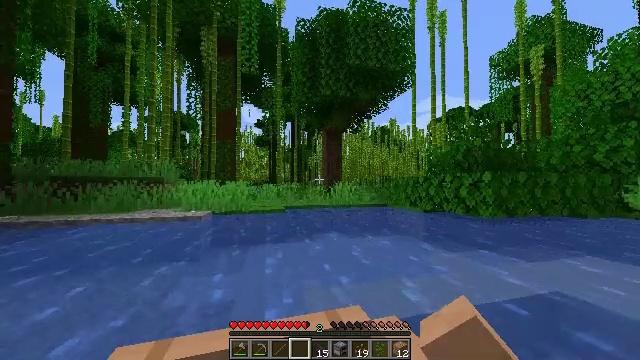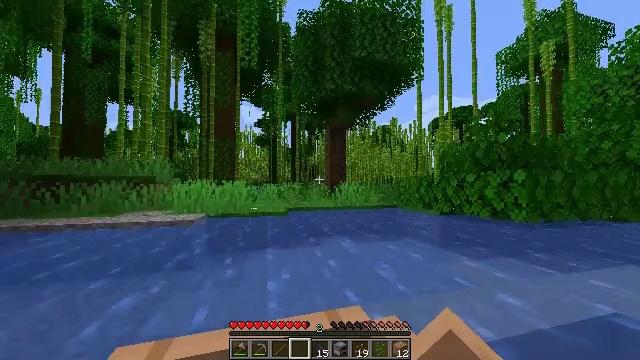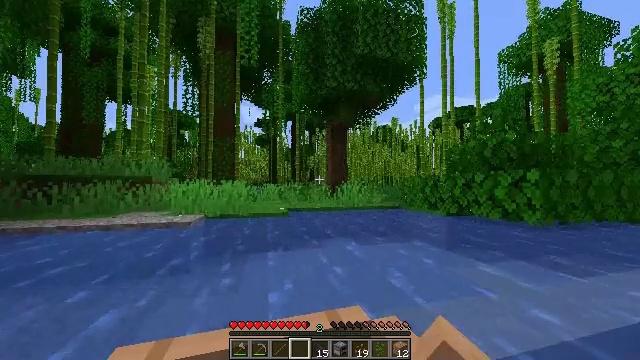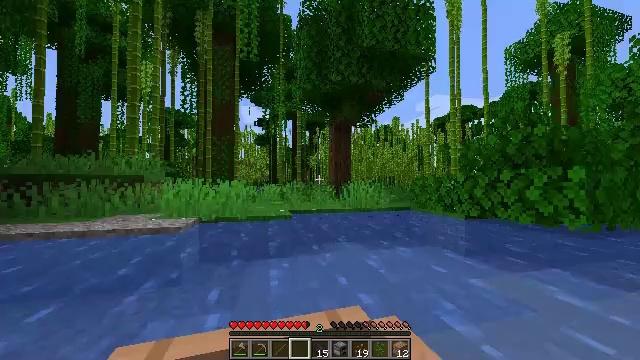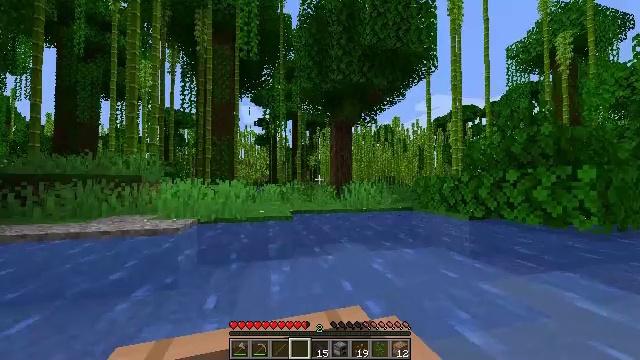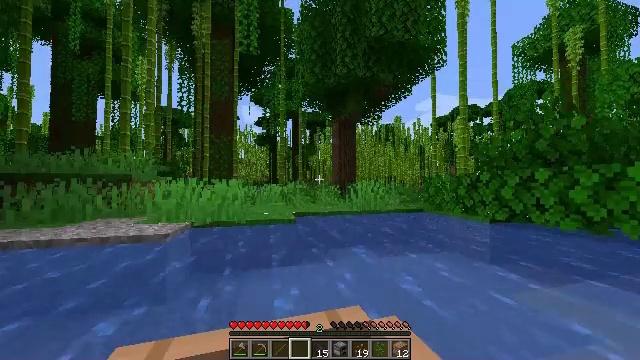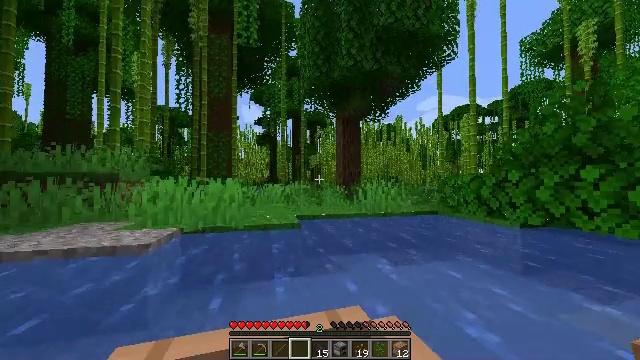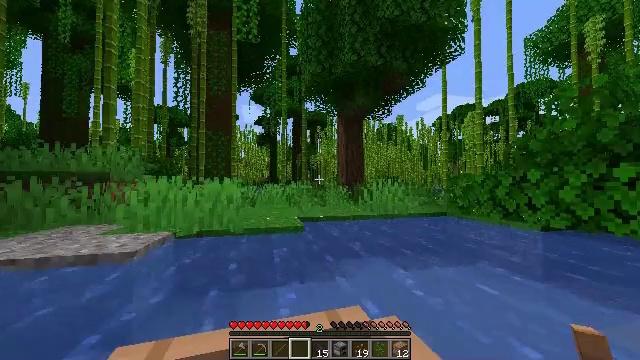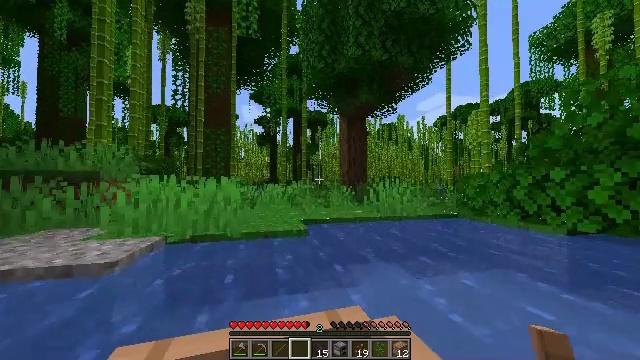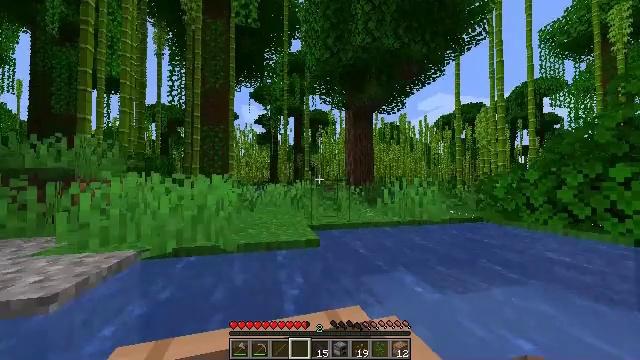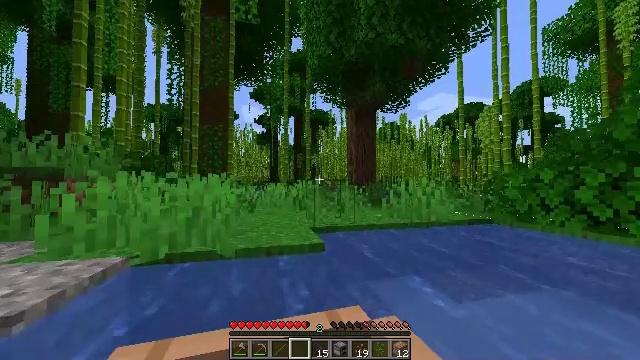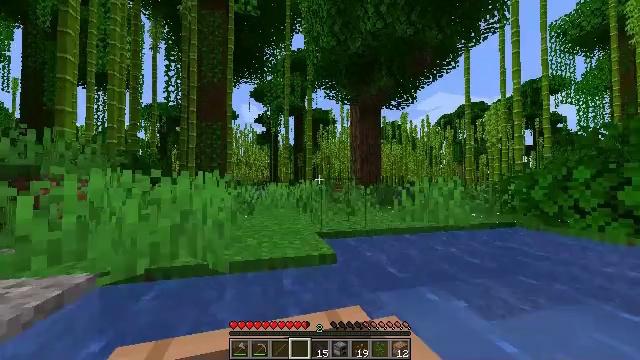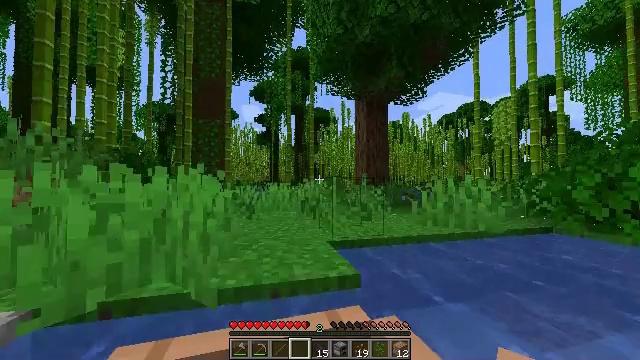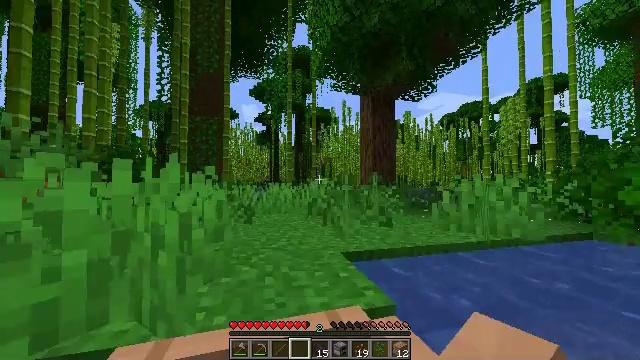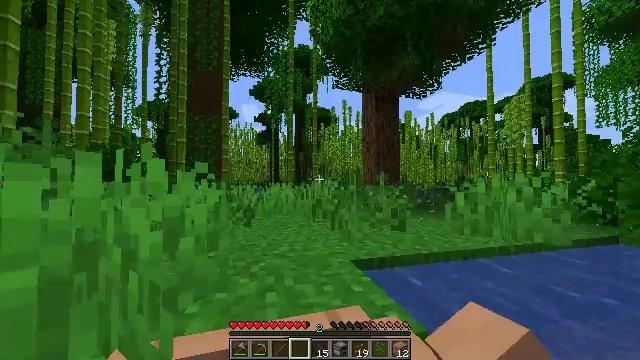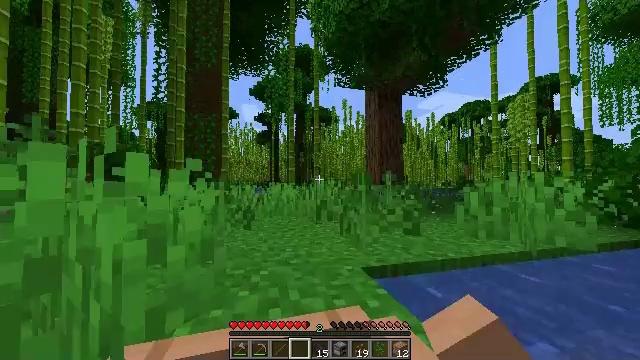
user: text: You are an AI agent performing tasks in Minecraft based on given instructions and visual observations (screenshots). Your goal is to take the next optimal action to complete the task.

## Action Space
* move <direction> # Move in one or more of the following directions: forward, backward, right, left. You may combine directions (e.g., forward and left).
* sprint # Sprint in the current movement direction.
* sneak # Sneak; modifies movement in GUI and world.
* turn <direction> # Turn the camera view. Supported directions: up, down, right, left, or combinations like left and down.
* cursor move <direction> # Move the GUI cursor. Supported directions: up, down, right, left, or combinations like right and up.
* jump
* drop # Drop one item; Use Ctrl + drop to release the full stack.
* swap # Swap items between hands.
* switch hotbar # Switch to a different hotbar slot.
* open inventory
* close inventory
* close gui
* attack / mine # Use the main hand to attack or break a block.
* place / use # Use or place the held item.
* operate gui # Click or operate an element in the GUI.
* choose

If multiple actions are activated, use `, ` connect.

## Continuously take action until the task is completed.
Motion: motion action
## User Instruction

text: Collect bamboo for crafting.
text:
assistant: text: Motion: move forward, sprint
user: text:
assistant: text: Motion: move forward, sprint
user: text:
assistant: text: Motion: move forward, sprint
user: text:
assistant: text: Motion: move forward, sprint
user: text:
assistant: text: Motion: move forward, sprint
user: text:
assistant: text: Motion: move forward, sprint
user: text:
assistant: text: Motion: move forward, sprint
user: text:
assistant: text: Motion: move forward, sprint
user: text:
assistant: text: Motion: move forward, sprint
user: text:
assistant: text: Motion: move forward, sprint
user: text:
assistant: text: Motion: move forward, sprint
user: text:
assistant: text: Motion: move forward, sprint
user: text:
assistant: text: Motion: move forward, sprint
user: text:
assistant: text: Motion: move forward
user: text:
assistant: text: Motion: move forward
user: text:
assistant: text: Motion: move forward
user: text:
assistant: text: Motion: move forward
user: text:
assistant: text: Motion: move forward
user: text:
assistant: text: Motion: move forward, sneak
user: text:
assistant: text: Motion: move forward, sneak
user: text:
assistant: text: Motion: move forward, sneak
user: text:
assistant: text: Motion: move forward, sneak
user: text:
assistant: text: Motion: move forward
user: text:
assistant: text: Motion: move forward, turn left
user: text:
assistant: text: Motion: move forward, turn left and down
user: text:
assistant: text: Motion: turn left and down
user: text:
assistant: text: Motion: no_op
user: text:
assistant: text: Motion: turn left and down
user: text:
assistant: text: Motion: turn left and down, switch to hotbar 1
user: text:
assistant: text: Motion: turn down, switch to hotbar 1